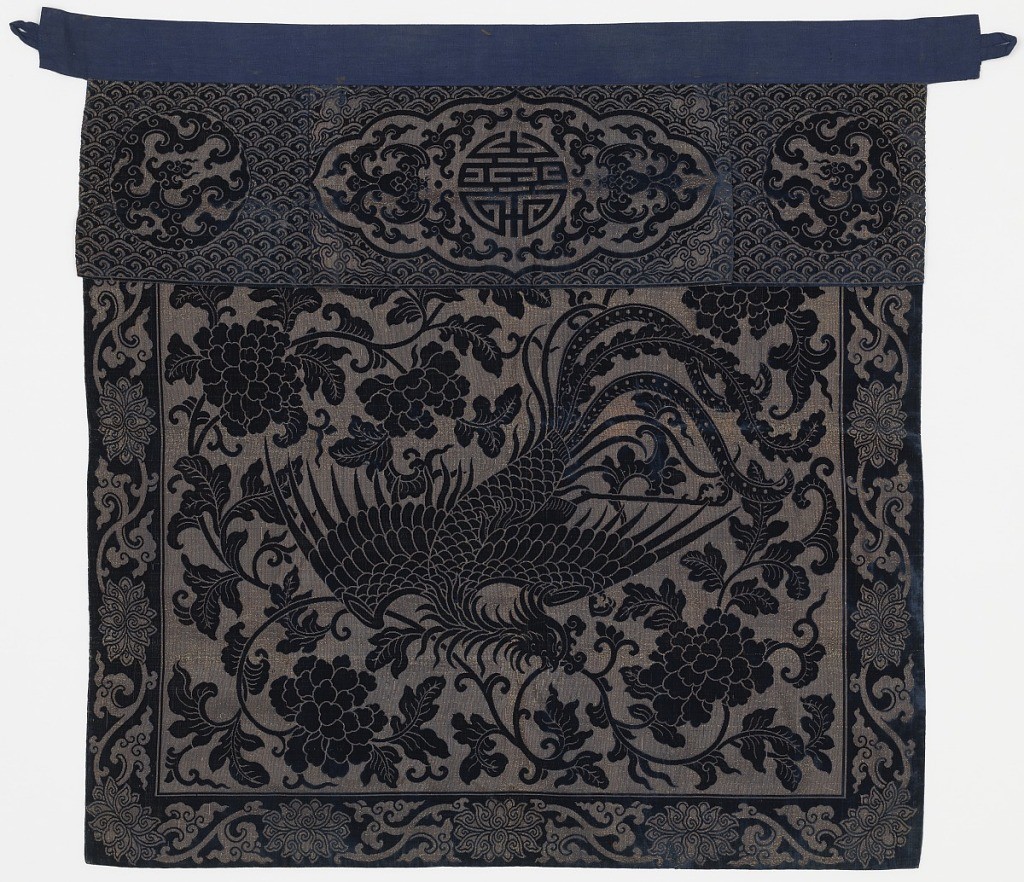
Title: Hanging
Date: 19th century
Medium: silk, gilded paper, cotton lining Technique: cut velvet
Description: Flying phoenix holding curving sprays of tree peony in deep blue cut velvet on a rectangular foundation of tarnished gold. Border of stylized lotus and leaves reserved in gold on deep blue cut velvet ground. Narrow horizontal panel overlaid across top with two vertical pleats. Circular dragon medallions flanking lobed central medallion with lucky monogram. Faced with blue cotton.